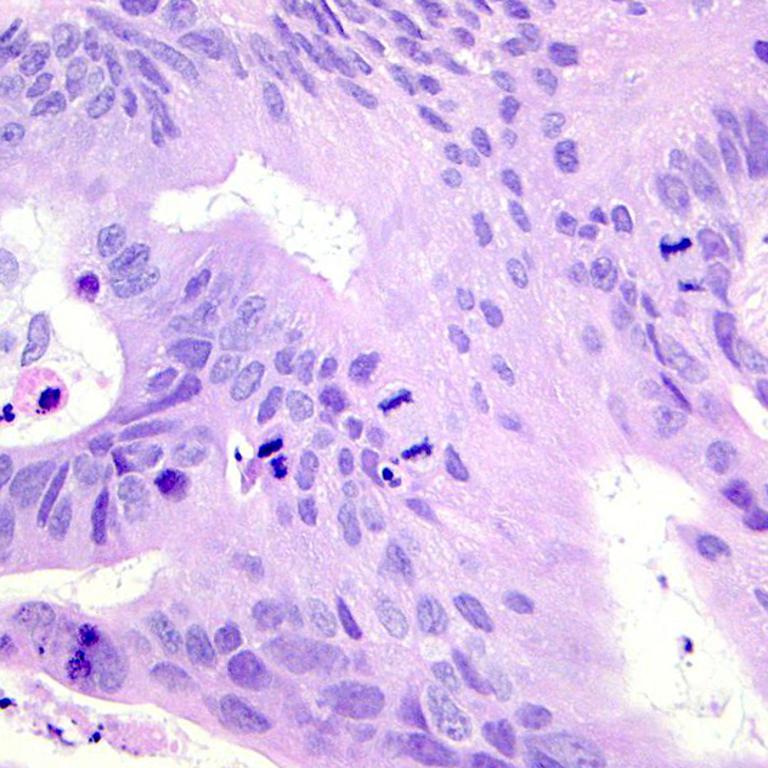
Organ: colon
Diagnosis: adenocarcinomas